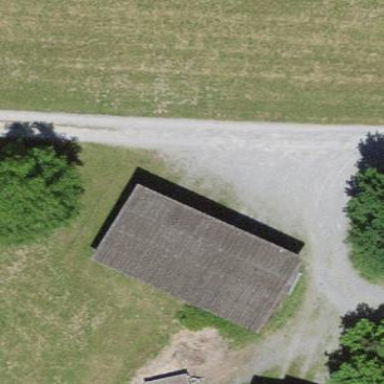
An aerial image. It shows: Shed.